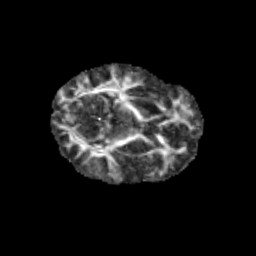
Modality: FA
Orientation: axial
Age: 9
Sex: male
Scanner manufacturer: siemens
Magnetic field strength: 3 T
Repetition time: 3.8 s
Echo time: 0.07 s